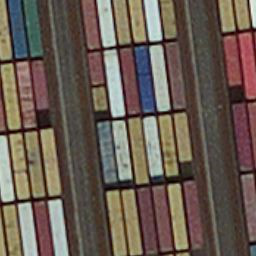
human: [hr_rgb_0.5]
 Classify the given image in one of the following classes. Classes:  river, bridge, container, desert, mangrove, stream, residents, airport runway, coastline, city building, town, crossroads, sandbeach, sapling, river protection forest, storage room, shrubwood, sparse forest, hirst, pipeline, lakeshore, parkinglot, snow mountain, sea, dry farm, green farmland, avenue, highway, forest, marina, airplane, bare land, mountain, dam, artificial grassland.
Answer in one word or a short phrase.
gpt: container